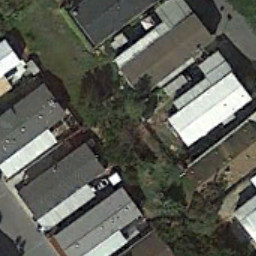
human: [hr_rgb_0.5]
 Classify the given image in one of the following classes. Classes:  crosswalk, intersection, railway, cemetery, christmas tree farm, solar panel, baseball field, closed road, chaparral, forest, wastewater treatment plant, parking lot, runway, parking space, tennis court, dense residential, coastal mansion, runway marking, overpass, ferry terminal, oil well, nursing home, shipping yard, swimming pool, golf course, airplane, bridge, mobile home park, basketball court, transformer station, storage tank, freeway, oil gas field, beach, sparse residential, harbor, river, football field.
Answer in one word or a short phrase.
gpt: mobile home park